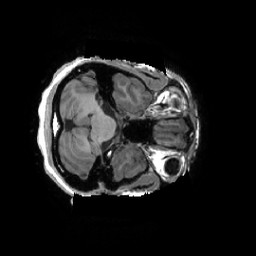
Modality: T1w
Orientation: axial
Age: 55
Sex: female
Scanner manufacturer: ge
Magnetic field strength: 3 T
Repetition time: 0.007348 s
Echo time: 0.003036 s